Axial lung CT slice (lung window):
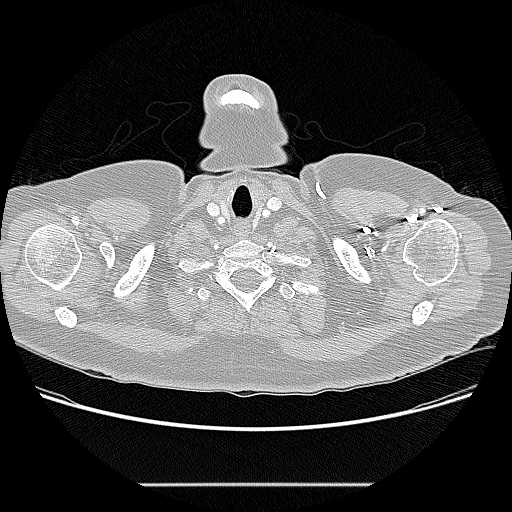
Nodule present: no